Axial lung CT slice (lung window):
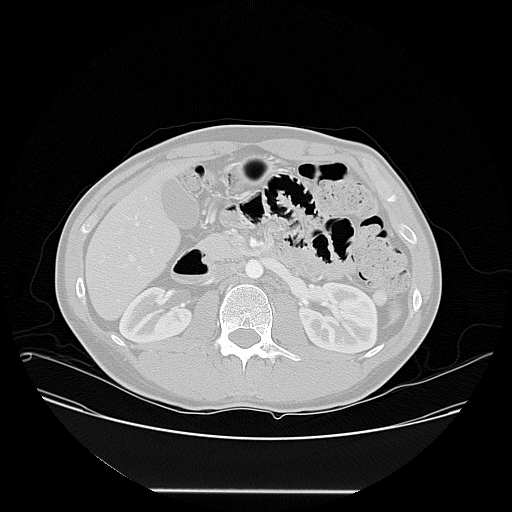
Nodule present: no